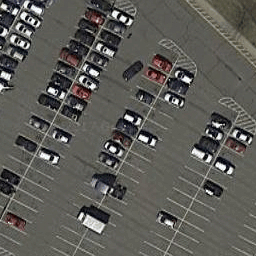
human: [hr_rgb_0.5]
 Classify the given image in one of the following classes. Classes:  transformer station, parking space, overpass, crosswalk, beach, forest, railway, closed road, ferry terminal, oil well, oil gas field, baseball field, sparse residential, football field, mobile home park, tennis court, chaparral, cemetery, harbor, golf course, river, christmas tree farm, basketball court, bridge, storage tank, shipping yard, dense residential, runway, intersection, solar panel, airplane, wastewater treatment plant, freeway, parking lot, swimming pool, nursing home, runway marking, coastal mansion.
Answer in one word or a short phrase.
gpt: parking lot